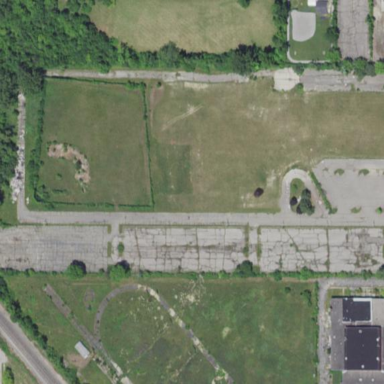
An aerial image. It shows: Brownfield site.